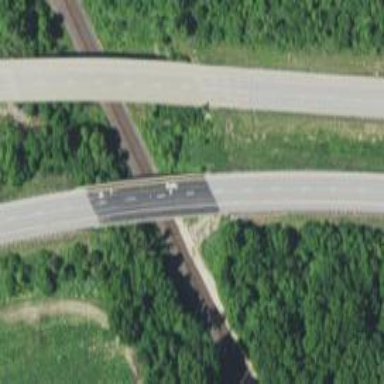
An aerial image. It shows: Bridge crossing over highway trunk expressway.